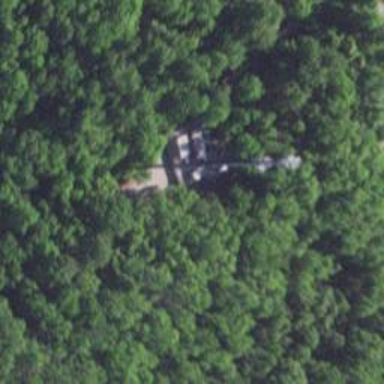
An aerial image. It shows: Mast tower used for communication.